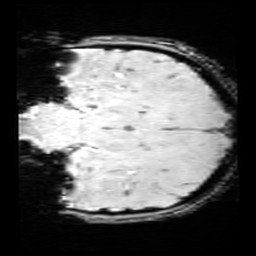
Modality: SWI
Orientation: coronal
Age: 12
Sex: female
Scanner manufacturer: siemens
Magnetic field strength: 3 T
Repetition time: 0.027 s
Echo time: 0.02 s